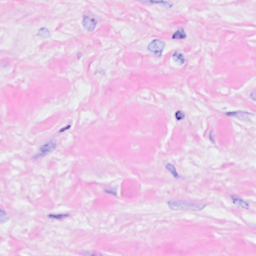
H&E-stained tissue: Breast